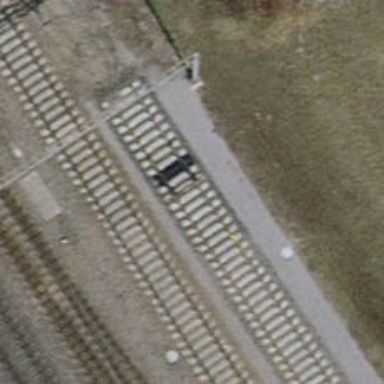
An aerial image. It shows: Railway buffer stop.